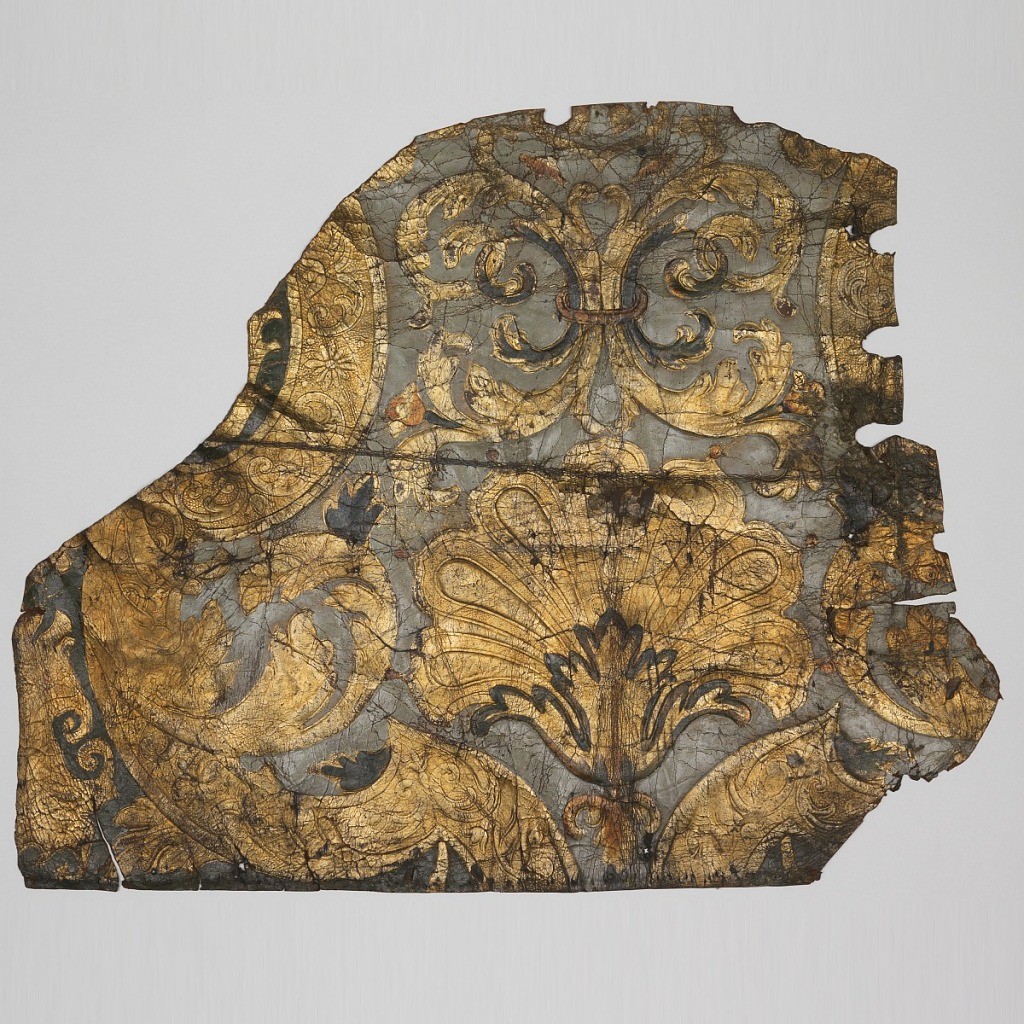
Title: Sidewall
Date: ca. 1700
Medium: Leather, stamped, silvered, painted
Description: Gray field; scrollwork and foliage arabesques in varnished silver, with green paint.